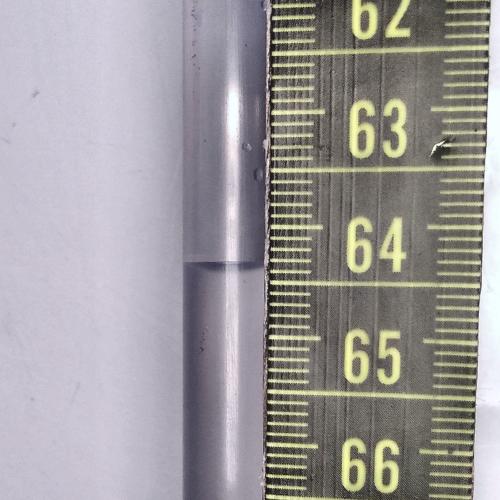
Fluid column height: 64.4 cm